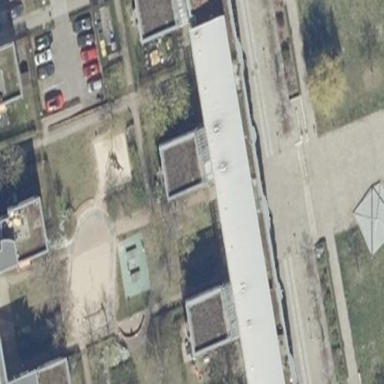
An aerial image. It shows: Building with apartments and flat roof.